【题型】填空题　【知识点】平面几何　【难度】medium
如图，矩形$ABCD$，$AD=6$，$AB=8$，点$P$为$BC$边上的中点，点$Q$是$\triangle ACD$的内切圆圆$O$上的一个动点，点$M$是$CQ$的中点，则$PM$的最大值是\underline{\quad\quad}．

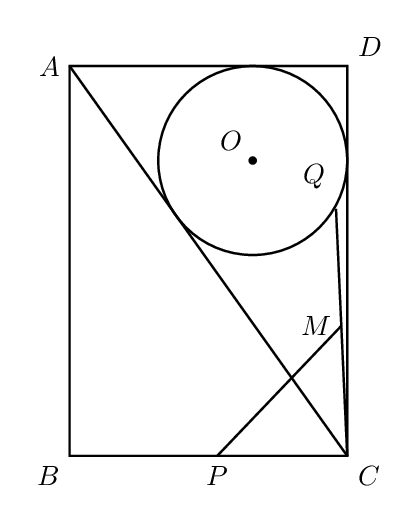
【解答】
\vspace{8pt}
\noindent
\textbf{【答案】}$\sqrt{13}+1$

\vspace{3pt}
\noindent
\textbf{【分析】}由矩形的性质得出$\angle D=90^\circ$，$CD=AB=8$，由勾股定理得出$AC=\sqrt{AD^2+CD^2}=10$，设$\triangle ACD$的内切圆$O$的半径为$r$，则$\frac{1}{2}\times10r+\frac{1}{2}\times8r+\frac{1}{2}\times6r=\frac{1}{2}\times8\times6$，解得$r=2$，连接$BQ$，易证$PM$是$\triangle BCQ$的中位线，得出$PM=\frac{1}{2}BQ$，当$BQ$经过圆心$O$时，$BQ$最长，则此时$PM$最长，作$OE\perp AD$于$E$，$OF\perp AB$于$F$，则$BF=AB-AF=6$，$OF=AE=AD-DE=4$，由勾股定理得出$BO=\sqrt{BF^2+OF^2}=2\sqrt{13}$，则$BQ=BO+OQ=2\sqrt{13}+2$，即可得出结果．

\vspace{5pt}
\noindent
\textbf{【详解】}解：$\because$四边形$ABCD$是矩形，

\noindent
$\therefore \angle D=90^\circ$，$CD=AB=8$，

\noindent
$\therefore AC=\sqrt{AD^2+CD^2}=\sqrt{6^2+8^2}=10$，

\noindent
设$\triangle ACD$的内切圆$O$的半径为$r$，

\noindent
则$\frac{1}{2}\times10r+\frac{1}{2}\times8r+\frac{1}{2}\times6r=\frac{1}{2}\times8\times6$，

\noindent
解得：$r=2$，

\noindent
连接$BQ$，

\noindent
$\because P$是$BC$边上的中点，点$M$是$CQ$的中点，

\noindent
$\therefore PM$是$\triangle BCQ$的中位线，

\noindent
$\therefore PM=\frac{1}{2}BQ$，

\noindent
当$BQ$经过圆心$O$时，$BQ$最长，则此时$PM$最长，

\noindent
作$OE\perp AD$于$E$，$OF\perp AB$于$F$，

\noindent
则$BF=AB-AF=8-2=6$，$OF=AE=AD-DE=6-2=4$，

\noindent
$\therefore BO=\sqrt{BF^2+OF^2}=\sqrt{6^2+4^2}=2\sqrt{13}$，

\noindent
$\therefore BQ=BO+OQ=2\sqrt{13}+2$，

\noindent
$\therefore PM=\frac{1}{2}BQ=\sqrt{13}+1$；

\noindent
故答案为：$\sqrt{13}+1$．

\vspace{5pt}
\noindent
\textbf{【点睛】}本题考查了三角形内切圆与内心、勾股定理、矩形的性质、三角形中位线的判定与性质等知识；熟练掌握矩形的性质和三角形中位线定理是解题的关键．
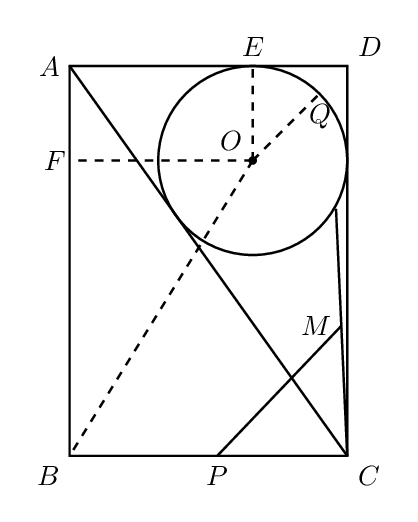